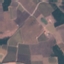
Land use / land cover class: PermanentCrop